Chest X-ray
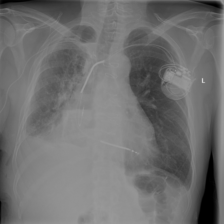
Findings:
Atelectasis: negative
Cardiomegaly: negative
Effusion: negative
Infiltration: negative
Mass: negative
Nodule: negative
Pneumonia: negative
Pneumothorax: negative
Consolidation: negative
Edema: negative
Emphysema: negative
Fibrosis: negative
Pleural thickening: negative
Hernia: negative